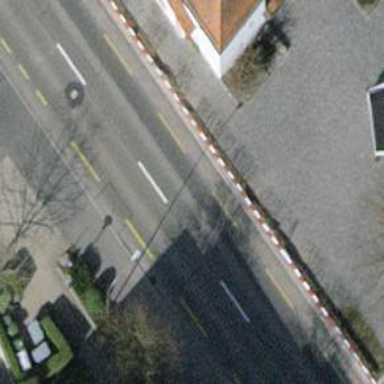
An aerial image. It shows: Primary highway with asphalt surface. There is soft lane for cycling on the left side.